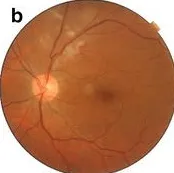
B; Fundus photo of left eye with white fluffy retinitis lesions in the superior temporal arcade.
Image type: ophthalmic_imaging (fundus_photograph)